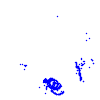
Particle: pion